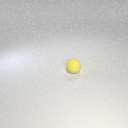
small yellow rubber sphere